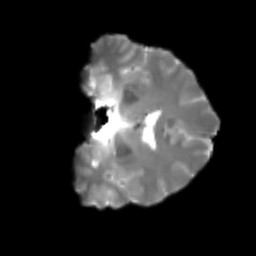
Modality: T2w
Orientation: coronal
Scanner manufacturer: siemens
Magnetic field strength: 3 T
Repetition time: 4 s
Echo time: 0.0594 s